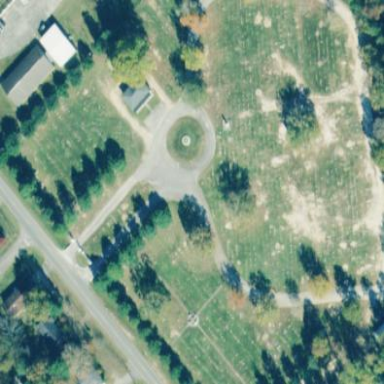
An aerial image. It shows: Cemetery.